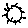
Label: sun